Question: I just started diving into WPF. First thing I noticed and which I really hate is the ugly rendering.
I don't know why but for example borders or lines turning ugly sometimes.
Take a look at the Screenshot. The bottom line is ugly. Not that crisp like the centered line.
Any suggestions to make that better?

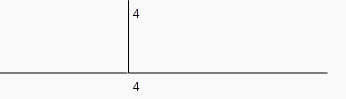
Answer: See the second answer of this SO <URL>
which suggests using UseLayoutRounding=False in preference to SnapsToDevicePixels.
As an aside if you're using bitmaps then RenderOptions.BitmapScalingMode can be useful (from <URL>